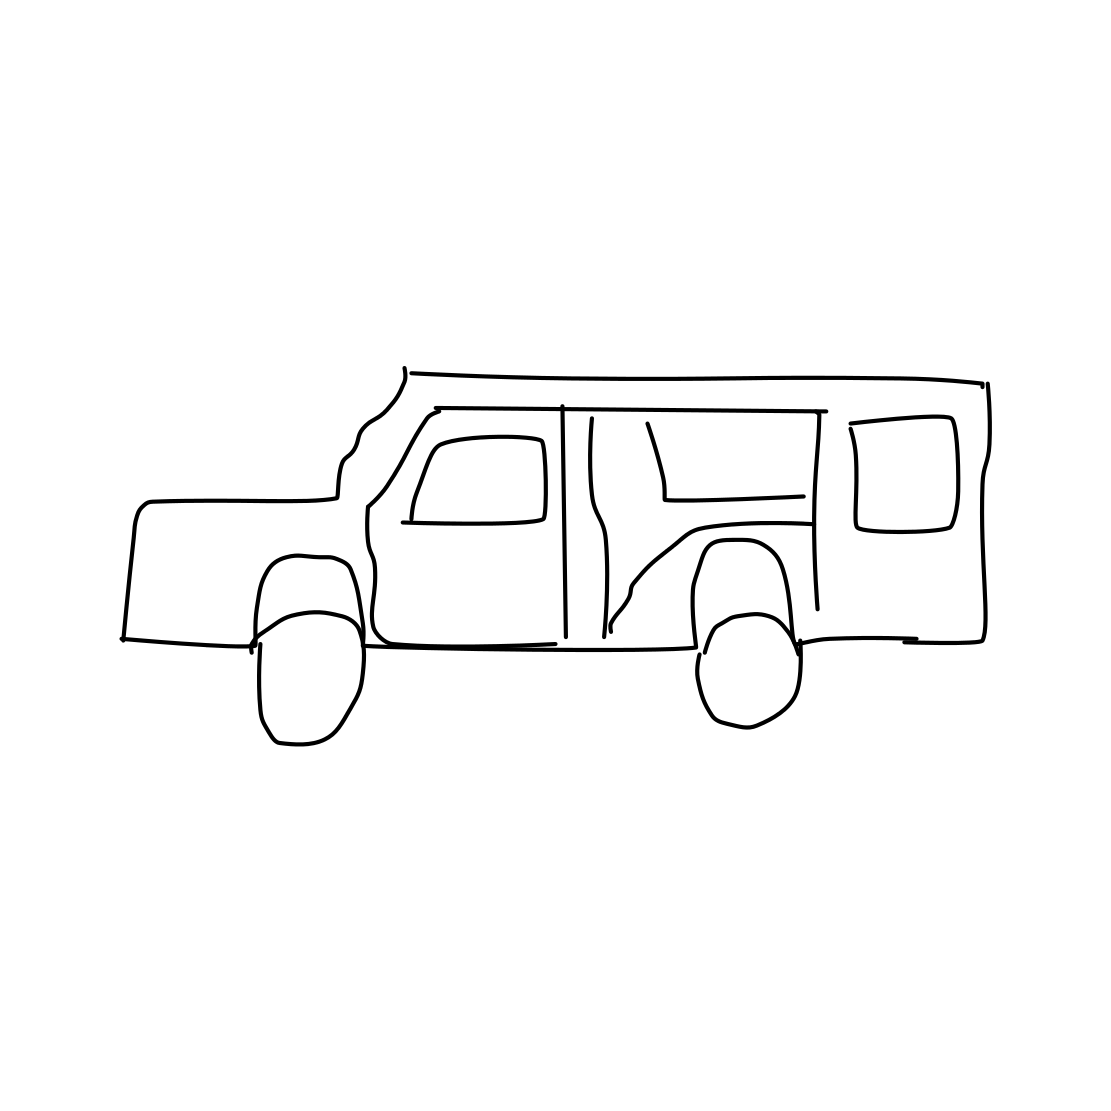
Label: suv